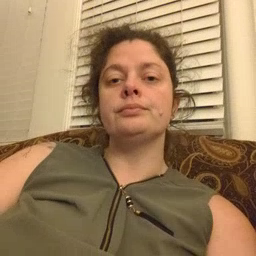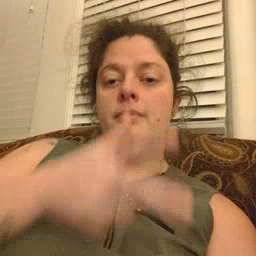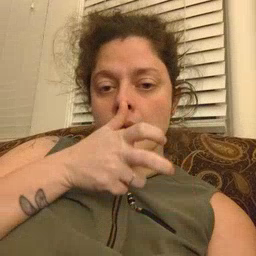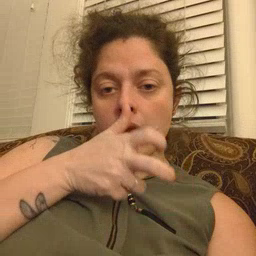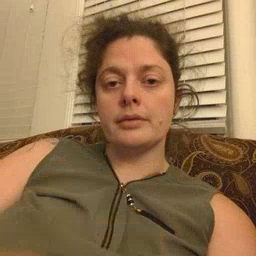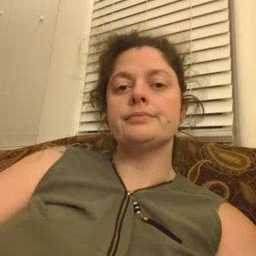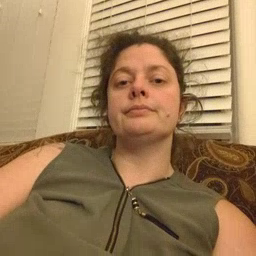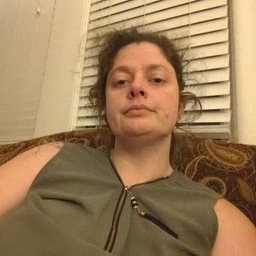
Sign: bug